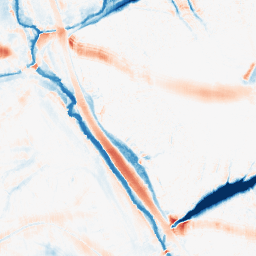
Category: morphological
Decomposition family: morphological_ellipse
Decomposition parameters: operation: average
width: 30
height: 20
Upsampling method: bspline
Upsampling parameters: scale: 8
Upsampling scale: 8